Question: In Xcode have added two localizations, German and English. I am following documentation on Apple regarding "Use Base Internationalization" which is obtained by going to the project, clicking 'Info' and pressing on the checkbox.
If I do this, it launches a pane or page which is empty.
IE:

How do I get it to be populated, or otherwise be in a situation to select the relevant resource file?
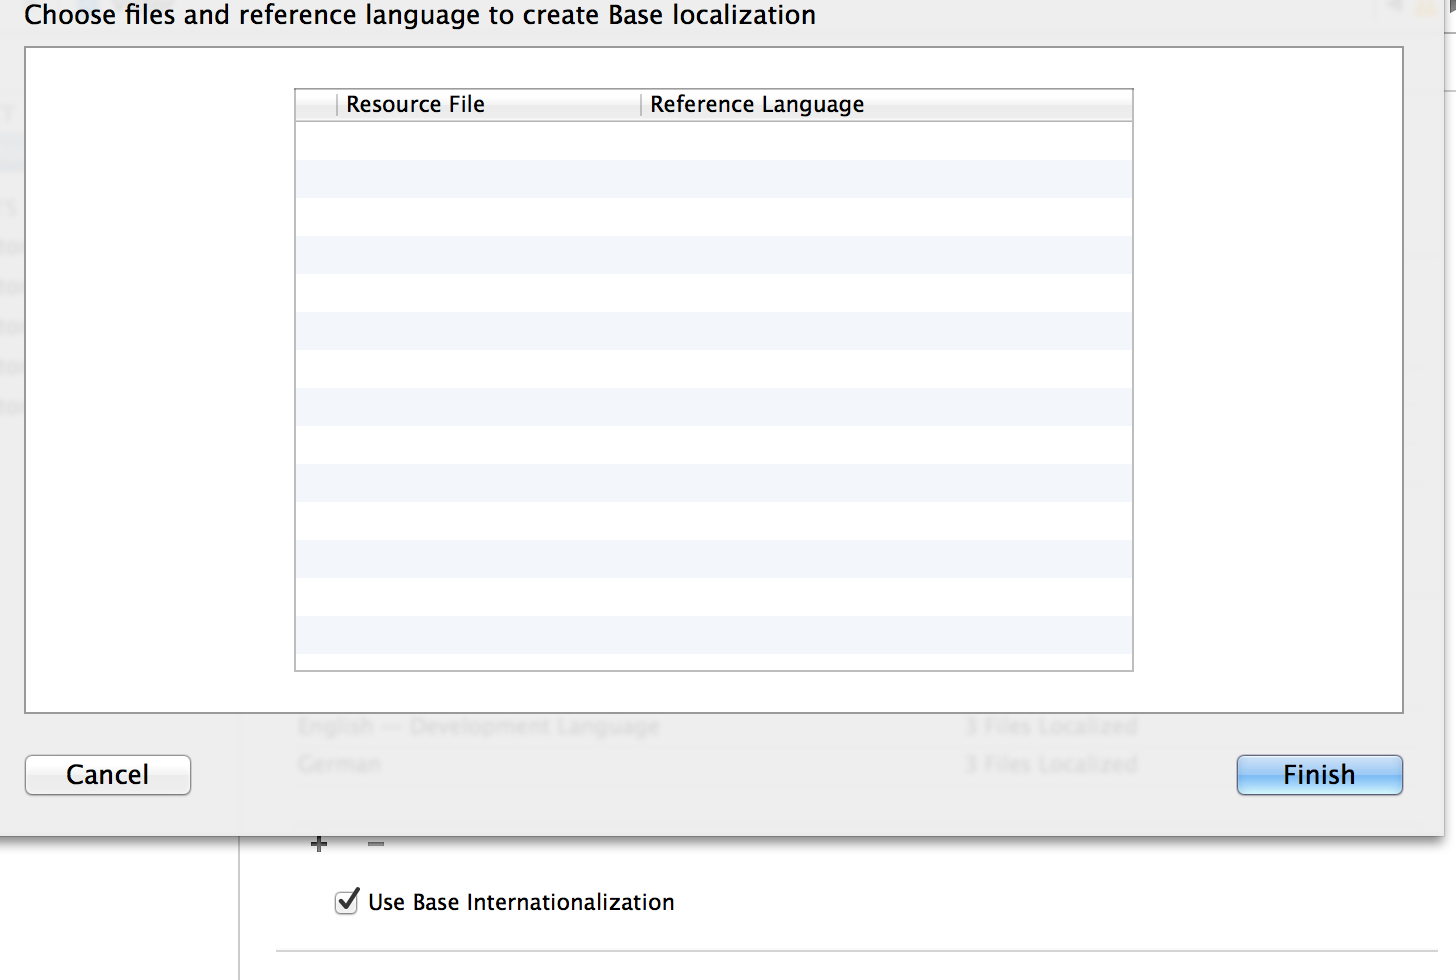
Answer: The answer is to localize your storyboards. Go to storyboard, there is a button called localize. If you do this, the pane is no longer empty.